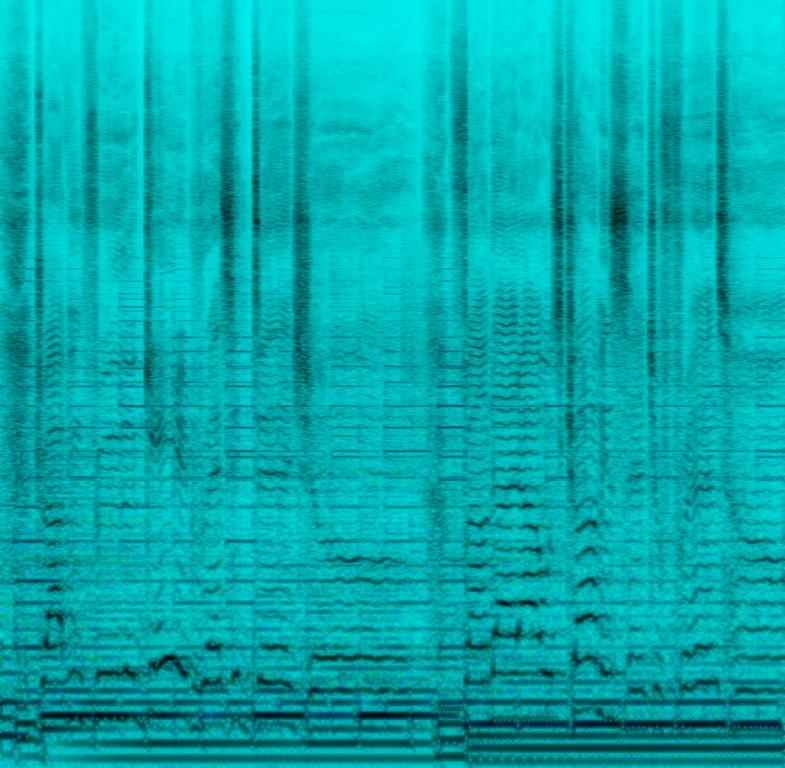
This is a cover of a pop music piece. There is a male vocalist singing melodically. The melody is being played by the acoustic guitar and the electric guitar while the bass guitar is playing in the background. The rhythm is provided by a slow tempo acoustic drum beat. There is a mellow atmosphere in this piece. It could be used in the soundtrack of a drama TV series.